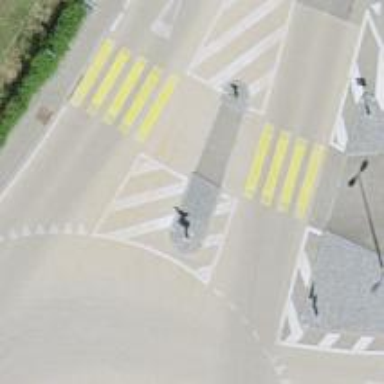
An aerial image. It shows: Traffic island located on footway.